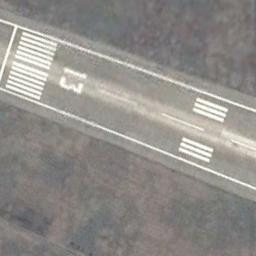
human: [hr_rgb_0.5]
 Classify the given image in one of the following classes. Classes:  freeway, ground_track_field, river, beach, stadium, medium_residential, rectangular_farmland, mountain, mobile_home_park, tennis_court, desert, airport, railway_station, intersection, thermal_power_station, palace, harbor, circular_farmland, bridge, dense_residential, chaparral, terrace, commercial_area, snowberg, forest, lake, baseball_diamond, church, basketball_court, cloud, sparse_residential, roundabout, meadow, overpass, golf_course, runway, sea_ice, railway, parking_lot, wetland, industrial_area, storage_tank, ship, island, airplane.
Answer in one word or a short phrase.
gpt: runway